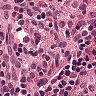
Metastatic tissue present: no